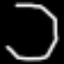
Label: octagon